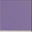
Piece: xx